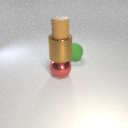
small brown rubber cylinder above large red metal sphere